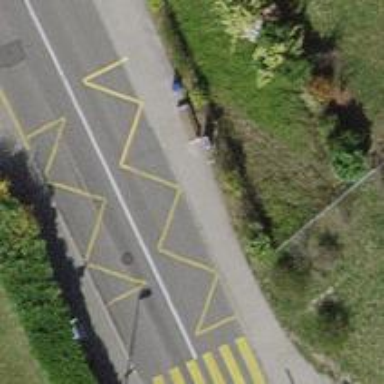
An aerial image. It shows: Bus stop with platform for public transport.